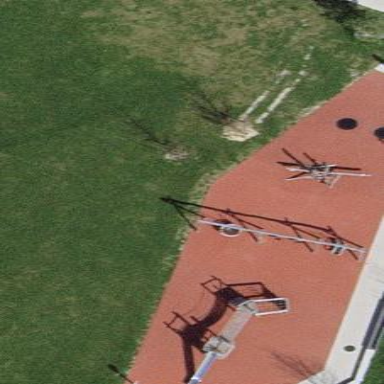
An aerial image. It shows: Playground area with tartan surface.